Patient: sex M, age 48
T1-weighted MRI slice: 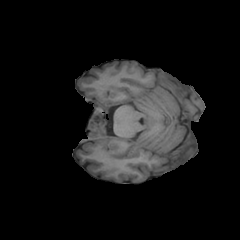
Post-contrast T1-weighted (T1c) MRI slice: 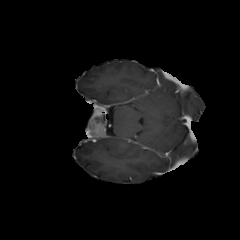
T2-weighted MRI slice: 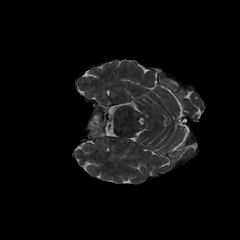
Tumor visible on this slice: no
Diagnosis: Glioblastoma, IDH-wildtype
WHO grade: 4